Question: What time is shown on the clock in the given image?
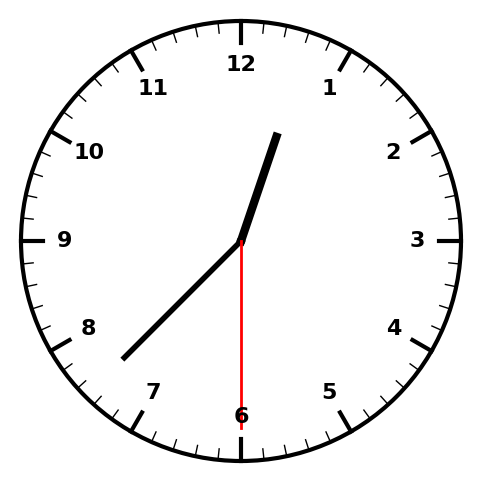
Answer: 12:37:30